Question: I tried doing this problem set from Codewars and ran my code through the compiler. It indicated a segmentation fault but I don't know where I'm going wrong. The problem set is as follows:
The drawing below gives an idea of how to cut a given "true" rectangle into squares ("true" rectangle meaning that the two dimensions are different).

Can you translate this drawing into an algorithm?
You will be given two dimensions - a positive integer length (parameter named lng)
a positive integer width (parameter named wdth).
You will return an array.
My code is as follows:
'''
typedef struct Data Data;
struct Data {
int *array;
int sz;
};
Data* sqInRect(int lng, int wdth) {
Data* ptr = (Data*) malloc(sizeof(Data));
// if square length == square width
if(lng == wdth){
ptr->array = NULL;
ptr->sz = 0;
return 1;
}
//initialise variables
int rmdLength,rmdWidth,rmdSmallSquares,rmdLengthTimes,rmdWidthTimes,SIZE,temp=0;
//assign length to temporary rmd variable
rmdLength = lng;
//calc how many squares of side *wdth* inside rect
while((lng-wdth)>wdth){
rmdLength -= wdth;
rmdLengthTimes++;
}
rmdLength -= wdth;
rmdLengthTimes++;
//assign width to temporary rmdWidth variable
rmdWidth = wdth;
//calc how many squares of side *rmdWidth* inside rect (remaining area)
while(rmdWidth>rmdLength){
rmdWidth -= rmdLength;
rmdWidthTimes++;
}
rmdWidth -= rmdLength;
rmdWidthTimes++;
//calculate final number of remaining squares
rmdSmallSquares = rmdLength/rmdWidth;
//calculate SIZE
SIZE = rmdLengthTimes + rmdWidthTimes + rmdSmallSquares;
//declaration of array
int arr[SIZE];
//for loop to put square values in array
temp = rmdLengthTimes + rmdWidthTimes;
for(int i=0;i<rmdLengthTimes;i++){
arr[i] = wdth;
}
for(int j=rmdLengthTimes;j<temp;j++){
arr[j] = rmdLength;
}
for(int k=temp;k<SIZE;k++){
arr[k]= rmdWidth;
}
//get Data* ptr to store array AND size of that array
ptr->array = arr;
ptr->sz = SIZE;
return ptr;
}
'''
I'd appreciate it if someone could clarify with me over where I went wrong. I have been stuck on this problem for way too long. Thank you.
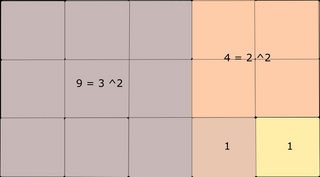
Answer: You have a lot of variables uninitialized in the following line:
'''
int rmdLength,rmdWidth,rmdSmallSquares,rmdLengthTimes,rmdWidthTimes,SIZE,temp=0;
'''
The above line initialize all the variables to '0'. It only initializes 'temp' to '0'.
To initialize all the variables to '0', you have to first declare them and then initialize them like this:
'''
int rmdLength, rmdWidth, rmdSmallSquares, rmdLengthTimes, rmdWidthTimes, SIZE, temp;
rmdLength = rmdWidth = rmdSmallSquares = rmdLengthTimes = rmdWidthTimes = SIZE = temp = 0;
'''
The use of uninitialized variables results in undefined behaviour:
From the <URL>:
> The value in an uninitialized variable can be anything - it is unpredictable, and may be different every time the program is run. - which is always a bad idea. It has to be initialized with a value before you can use it.
Also, in the following code, you are using the uninitialized variable 'rmdLengthTimes' as a check to iterate through an array:
'''
for(int i=0;i<rmdLengthTimes;i++){
arr[i] = wdth;
}
'''
This will result in accessing an out-of-bounds memory address which also is an undefined behaviour:
From <URL>:
> . In the standards for these languages the semantics of certain operations is described as undefined. These cases typically represent unambiguous bugs in the code, .
So proper initialization of all variables before using them will resolve your problem.